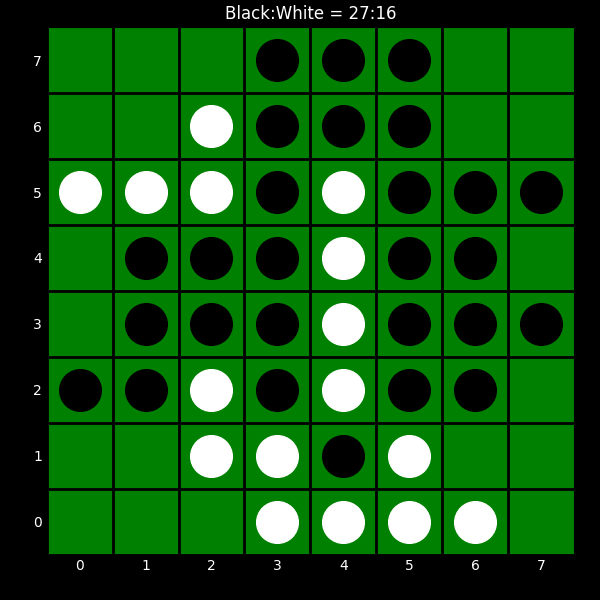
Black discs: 27
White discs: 16